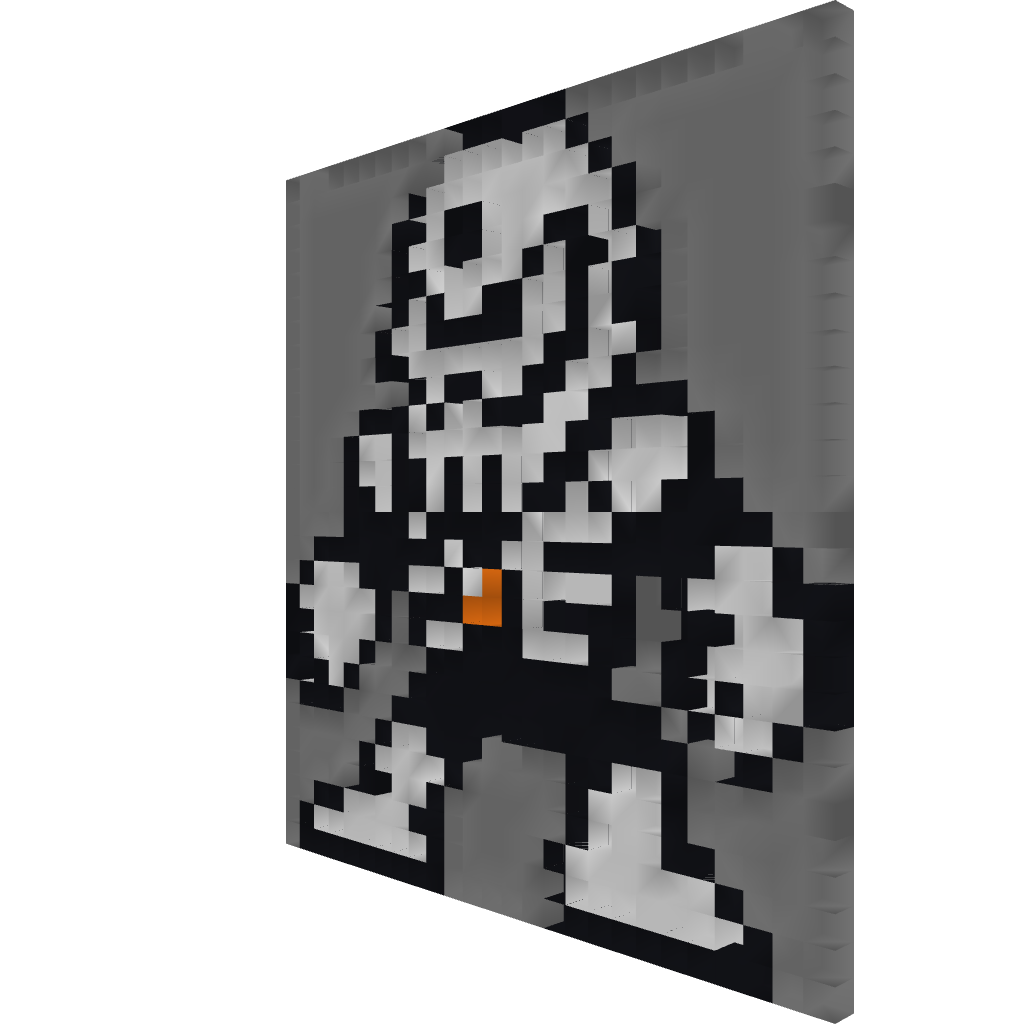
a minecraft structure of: Skull Man